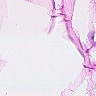
Metastatic tissue present: no